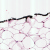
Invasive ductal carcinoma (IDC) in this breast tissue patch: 0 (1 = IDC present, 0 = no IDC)